Aerial crown-view tile of a tropical tree (Barro Colorado Island, Panama), acquired 20241216:
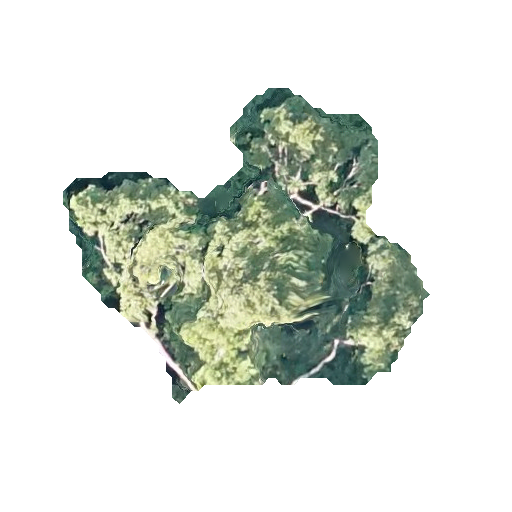
Species: Terminalia amazonia
GBIF accepted scientific name: Terminalia amazonica
Crown area: 99.485 m²